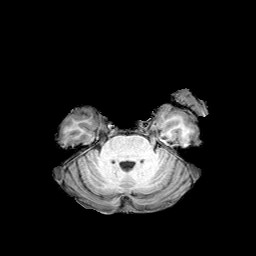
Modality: T1w
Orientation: coronal
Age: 46
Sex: female
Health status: healthy